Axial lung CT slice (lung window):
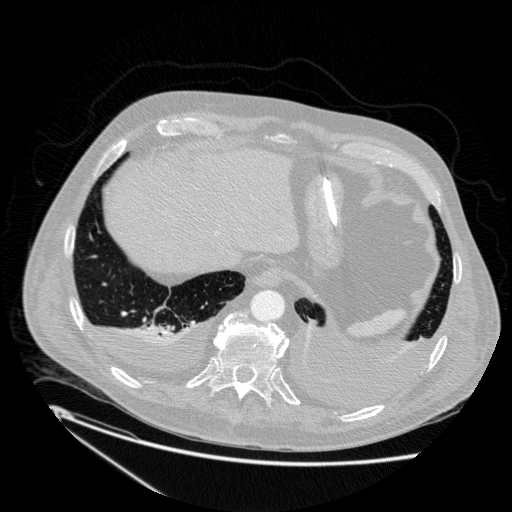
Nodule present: no